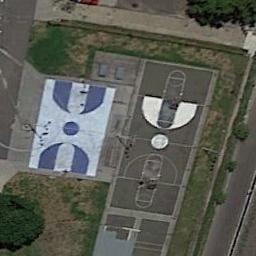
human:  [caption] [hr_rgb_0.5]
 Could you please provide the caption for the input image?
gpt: There are some basketball courts near the red house .

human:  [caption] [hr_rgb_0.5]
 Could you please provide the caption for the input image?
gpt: There are two basketball courts on the open place next to a road .

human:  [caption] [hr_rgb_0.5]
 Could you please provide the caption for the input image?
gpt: Two basketball courts on the lawn and a road beside .

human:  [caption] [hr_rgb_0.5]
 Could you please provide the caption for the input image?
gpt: There are two basketball courts on the bare lawn .

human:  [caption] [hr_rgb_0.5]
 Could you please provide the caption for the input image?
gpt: A road is beside the basketball court .